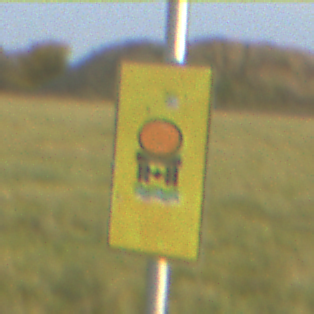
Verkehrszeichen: FahrzeugeMitWassergefaehrdenderLadungOhnePfeilsymbol
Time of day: SunriseSunset
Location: Outdoor (Nature)
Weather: PartlyCloudy
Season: NotSpecified
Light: Natural